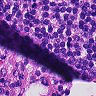
Metastatic tissue present: no